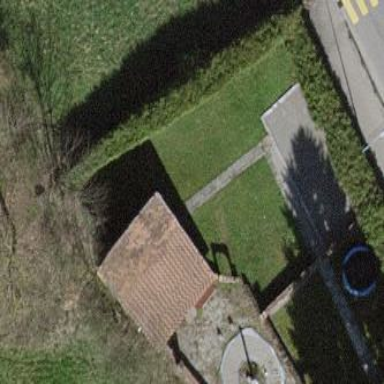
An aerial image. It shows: Hut.